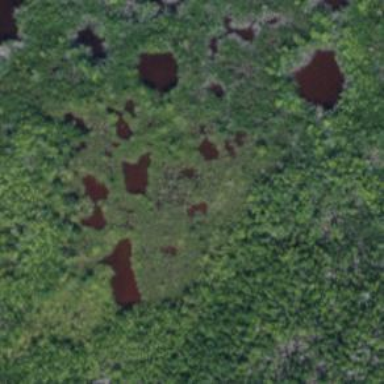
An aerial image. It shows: Marsh wetland with plant community of Freshwater Marshes-Sawgrass.